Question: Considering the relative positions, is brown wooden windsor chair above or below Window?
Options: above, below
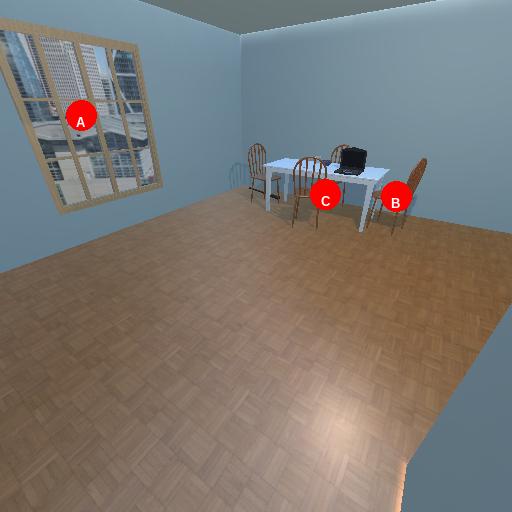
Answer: above